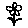
Label: flower